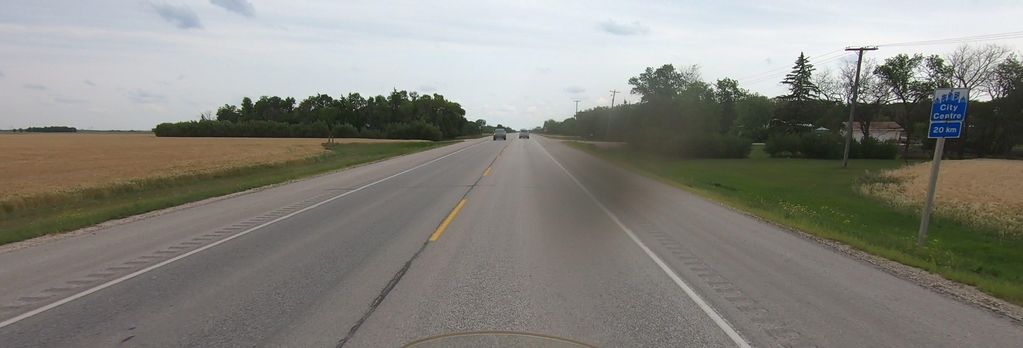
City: winnipeg